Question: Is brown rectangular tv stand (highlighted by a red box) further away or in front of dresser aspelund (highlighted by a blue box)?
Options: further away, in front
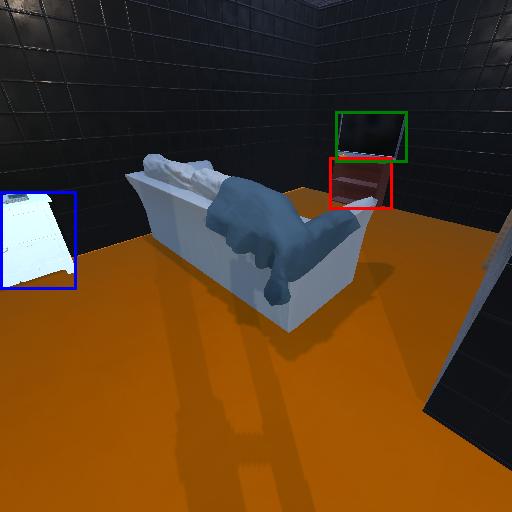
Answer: further away